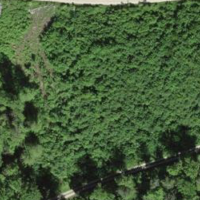
EUNIS habitat code: 25
Species observed at this site:
Urtica dioica